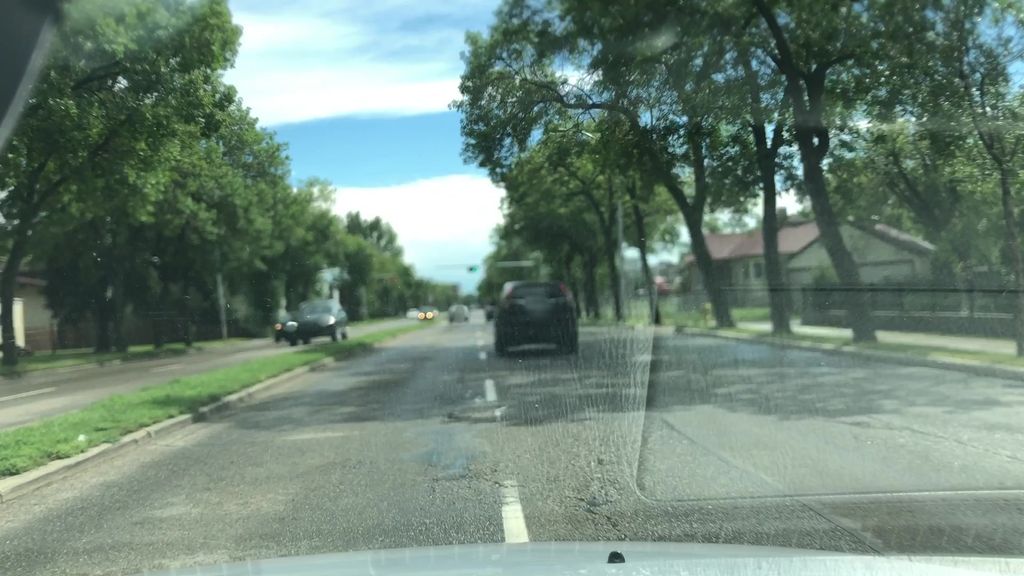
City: edmonton